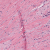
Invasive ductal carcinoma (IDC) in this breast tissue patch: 1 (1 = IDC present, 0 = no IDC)